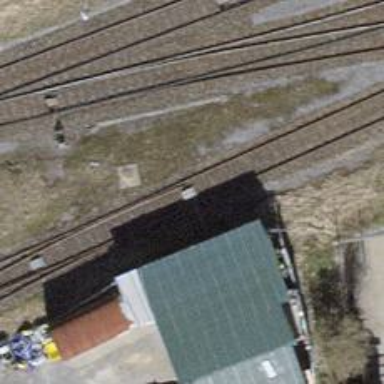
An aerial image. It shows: Railway switch.